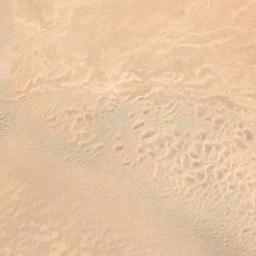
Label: desert